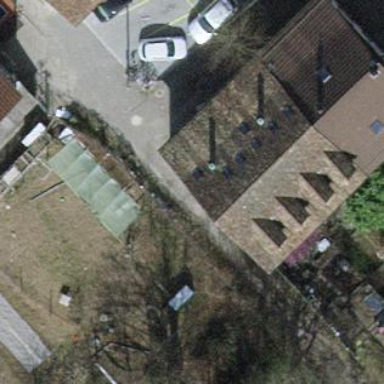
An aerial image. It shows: Semidetached house.